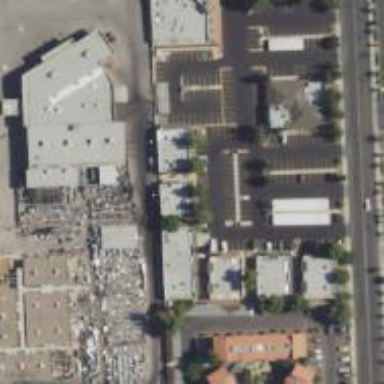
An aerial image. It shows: Commercial area.